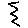
Label: zigzag